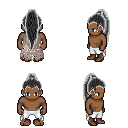
a pixel art fantasy rpg character, male body template, human, dark skin, gray tattered cape, white pants, gray extra-long topknot hairstyle, brown shoes, four views (front, back, left, right), 2x2 character sprite sheet, small pixel art, hard edges, no anti-aliasing